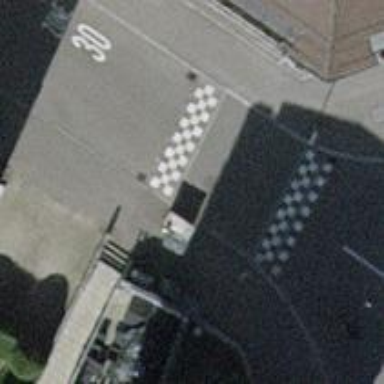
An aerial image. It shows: Kerb barrier.